Question: My goal was a simple calculation inside my 'AVERAGE' Statement in PowerBi. The value 'Einheitsvalue' can range from 1 to 5 and I wanted to subtract it from 6 ( '6 - Einheitsvalue' ) to get a inverse value.

In my PowerBi Statement it looked something like that.
'AVERAGE( ( 6 - CALCULATE_DATA_PI[Einheitsvalue] ) )'
but it didn't work. I also tried the 'AVERAGEX' function without any results.
What am I doing wrong?
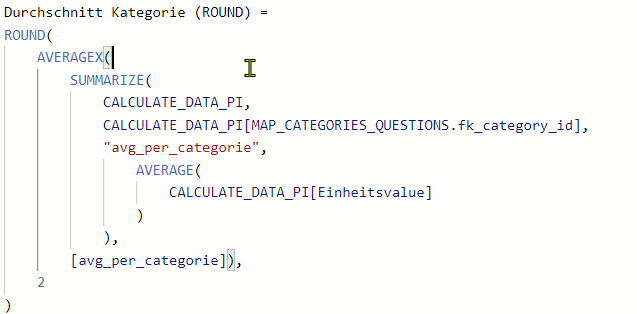
Answer: Lucas, the Syntax for 'AVERAGE()' is
'''
AVERAGE(<column>)
'''
see <URL>,
so it doesn't accept an '<expression>'.
But you can transform your "simple calculation" into
'''
6 - AVERAGE( CALCULATE_DATA_PI[Einheitsvalue] )
'''
which is mathematically the same thing. Of cause this works inside 'SUMMARIZE()' too. Was this your question?